You are looking at the short-time Fourier spectrogram of a rotating shaft's vibration signal. Diagnose the rotating machine from this image, choosing from: normal, misalignment, unbalance, looseness.
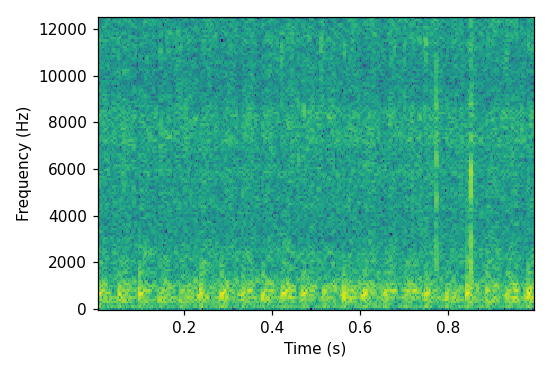
Answer: looseness